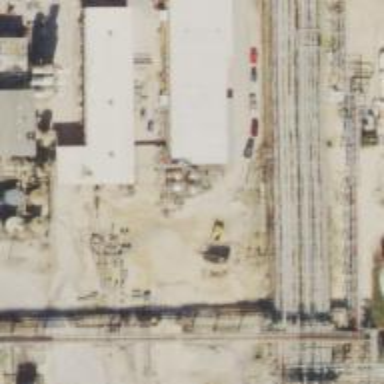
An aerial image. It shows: Rail spur service.